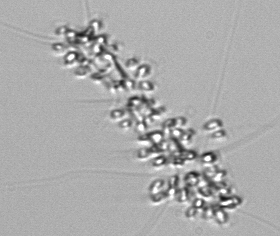
Label: Chaetoceros_didymus_TAG_external_flagellate